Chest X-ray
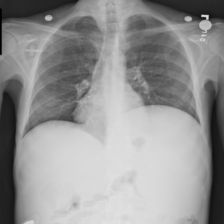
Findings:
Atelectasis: negative
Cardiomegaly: negative
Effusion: negative
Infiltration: negative
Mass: negative
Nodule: negative
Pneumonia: negative
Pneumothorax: negative
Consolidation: negative
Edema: negative
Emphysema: negative
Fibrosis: negative
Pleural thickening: negative
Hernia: negative